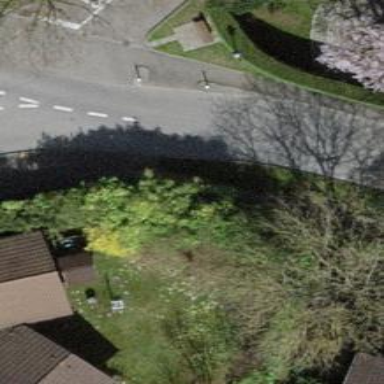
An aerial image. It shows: Residential road with sidewalks on both sides.